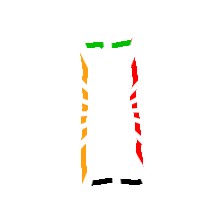
Shape: rectangle